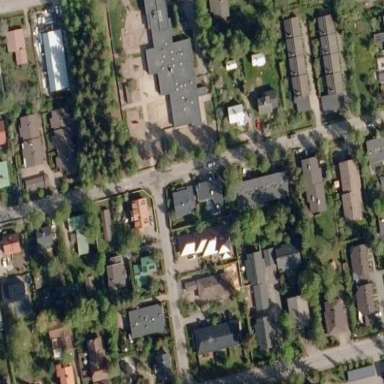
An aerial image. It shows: Kindergarten.